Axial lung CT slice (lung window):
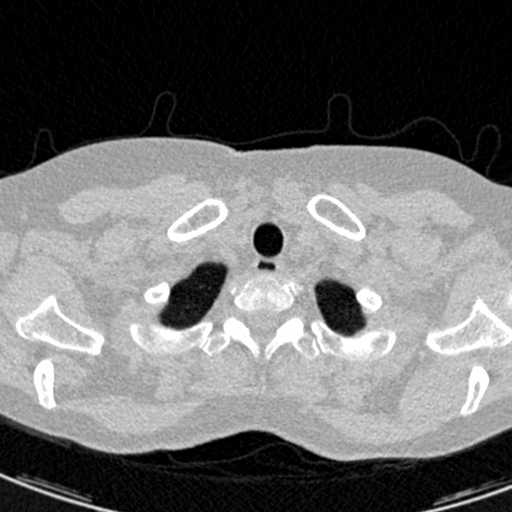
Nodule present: no